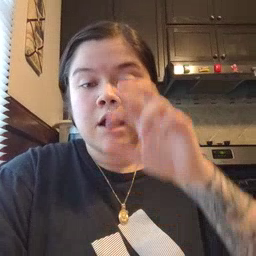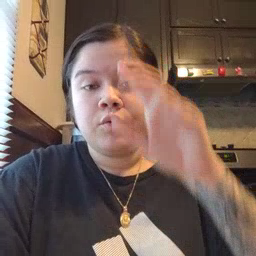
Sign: stairs